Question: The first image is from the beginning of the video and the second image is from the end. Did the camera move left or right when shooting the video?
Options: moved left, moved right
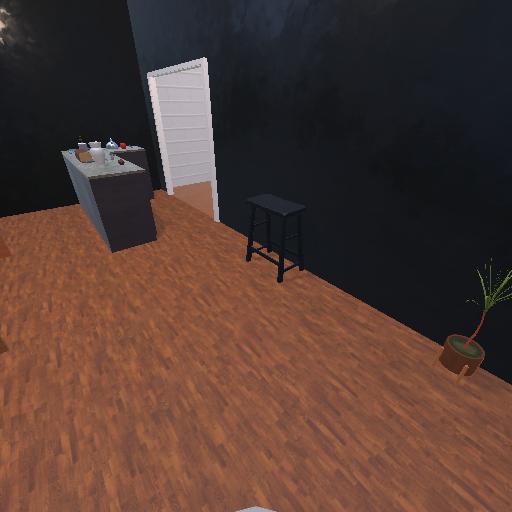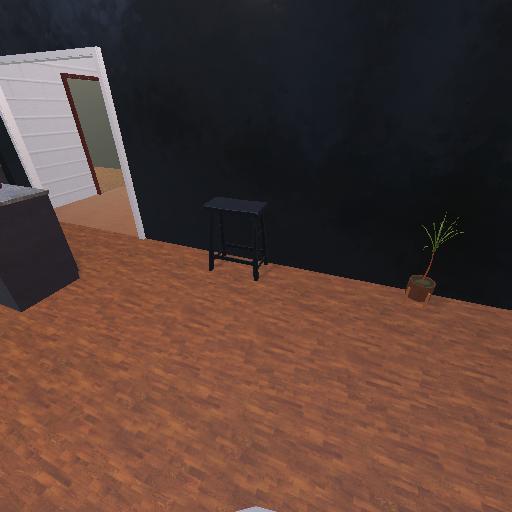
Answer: moved left